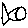
Label: fish